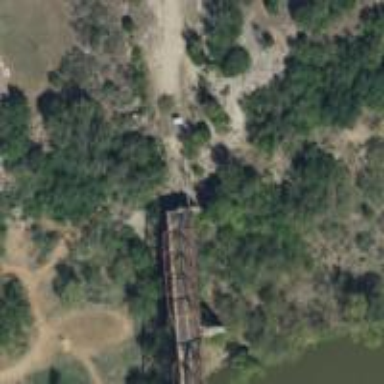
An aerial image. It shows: Bridge.